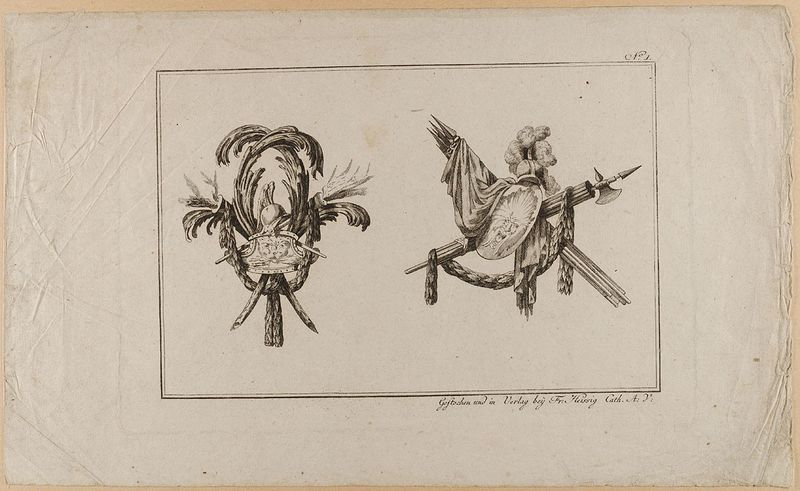
Titel: Blatt 1 aus einer Folge von Trophäen
Künstler: Franz Carl Heissig
Standort: Hamburg
Institution: Museum für Kunst und Gewerbe Hamburg
Schlagwörter: federbusch, papier, grafik, graphik, fotografie, photographie, schild, panzer, druckgraphik, druckgrafik, radierung, waffen, helm, girlanden, wappen, triumph, speer, reproduktionen, blumengewinde, druckerzeugnisse, rüstung, ornamentstich, vorlageblätter, streitwaffen